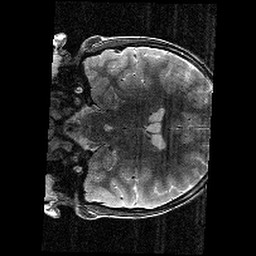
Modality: T2w
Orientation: coronal
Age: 11
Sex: male
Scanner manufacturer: siemens
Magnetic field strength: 3 T
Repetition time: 9.23 s
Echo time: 0.067 s